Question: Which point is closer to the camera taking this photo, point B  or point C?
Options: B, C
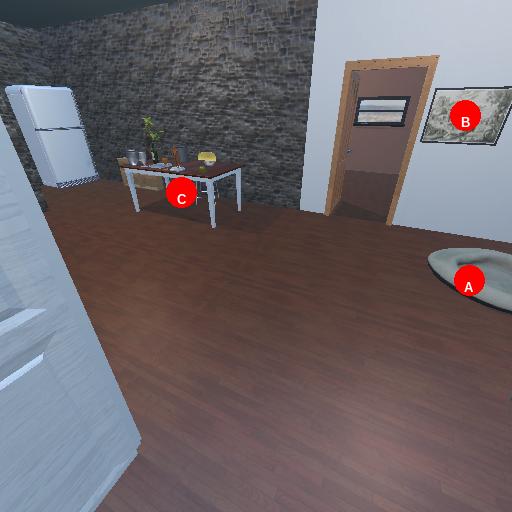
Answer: B